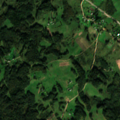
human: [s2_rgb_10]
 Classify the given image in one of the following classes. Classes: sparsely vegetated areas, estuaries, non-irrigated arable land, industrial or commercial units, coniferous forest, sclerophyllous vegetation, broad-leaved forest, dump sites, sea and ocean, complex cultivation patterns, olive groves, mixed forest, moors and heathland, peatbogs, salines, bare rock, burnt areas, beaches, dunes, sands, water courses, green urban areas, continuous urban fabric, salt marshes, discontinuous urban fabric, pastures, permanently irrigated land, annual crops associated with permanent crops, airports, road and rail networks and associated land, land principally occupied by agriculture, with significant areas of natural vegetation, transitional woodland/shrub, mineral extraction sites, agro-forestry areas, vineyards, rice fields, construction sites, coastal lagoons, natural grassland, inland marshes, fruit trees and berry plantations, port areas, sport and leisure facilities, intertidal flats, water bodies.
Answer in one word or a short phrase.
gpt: complex cultivation patterns, land principally occupied by agriculture, with significant areas of natural vegetation, coniferous forest, mixed forest